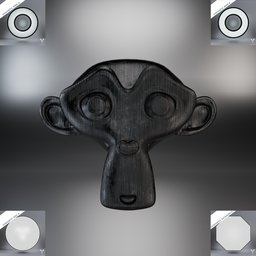
Label: lighting